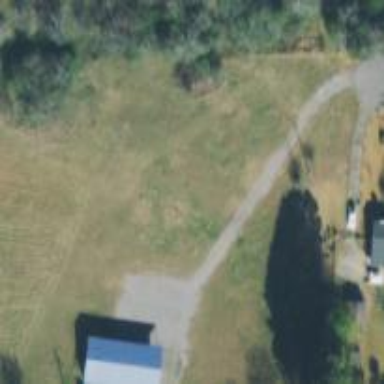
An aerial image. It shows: Driveway leading to service road.